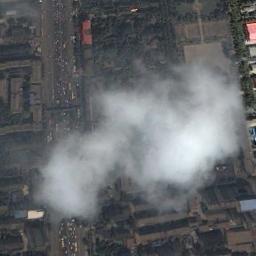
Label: cloud